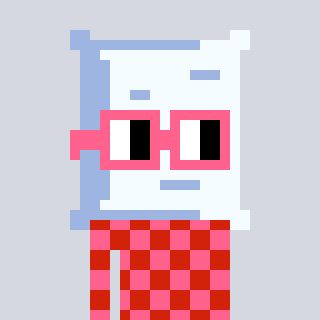
a pixel art character with square pink glasses, a pillow-shaped head and a red-colored body on a cool background